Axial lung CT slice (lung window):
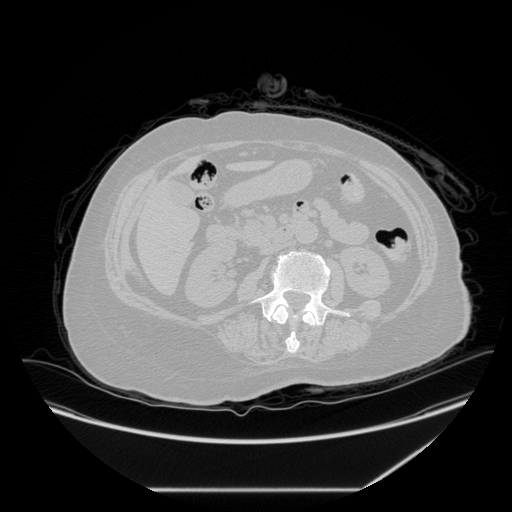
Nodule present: no